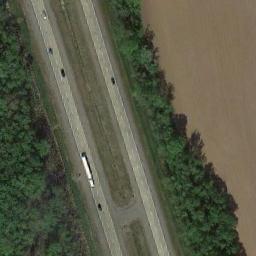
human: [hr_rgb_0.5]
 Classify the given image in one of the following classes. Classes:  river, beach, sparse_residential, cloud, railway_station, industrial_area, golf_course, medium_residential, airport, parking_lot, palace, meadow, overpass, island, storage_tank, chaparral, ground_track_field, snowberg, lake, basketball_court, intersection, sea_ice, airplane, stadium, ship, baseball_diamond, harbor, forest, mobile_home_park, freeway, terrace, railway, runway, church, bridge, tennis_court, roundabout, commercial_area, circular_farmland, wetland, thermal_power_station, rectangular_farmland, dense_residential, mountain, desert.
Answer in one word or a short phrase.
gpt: freeway